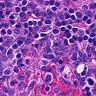
Metastatic tissue present: no